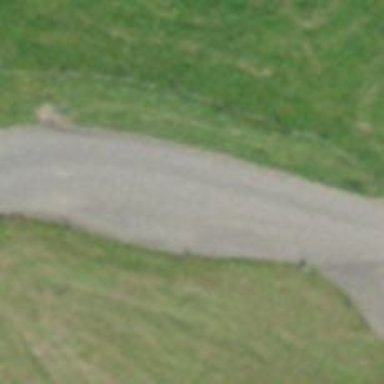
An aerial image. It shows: Passing place on the road.